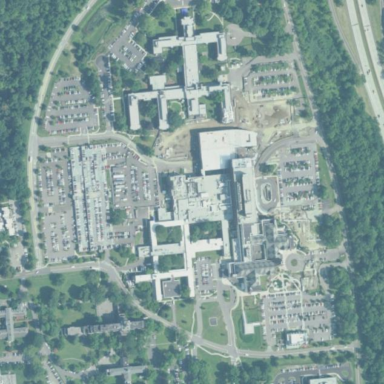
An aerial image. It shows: Healthcare facility identified as hospital.